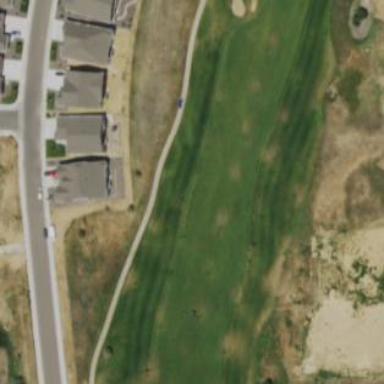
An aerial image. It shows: Grassy area designated as golf fairway.